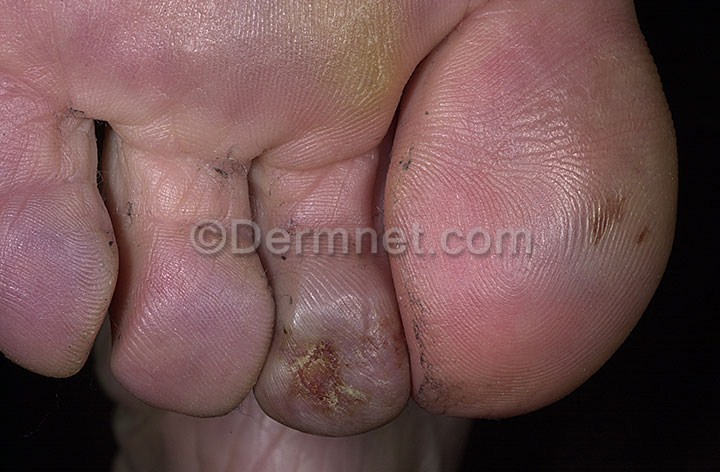
Disease: Lupus and other Connective Tissue diseases